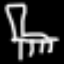
Label: chair